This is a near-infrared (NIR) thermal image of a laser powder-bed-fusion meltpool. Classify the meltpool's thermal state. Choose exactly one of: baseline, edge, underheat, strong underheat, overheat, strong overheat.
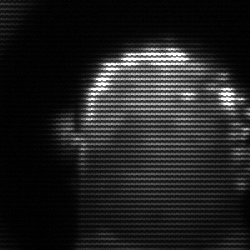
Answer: baseline